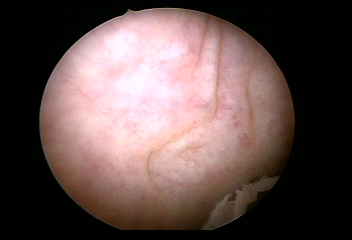
Modality: WLC
Class: Normal mucosa
Bladder cancer association: No